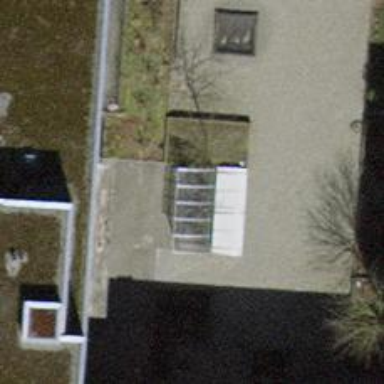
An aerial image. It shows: Bicycle parking facility.